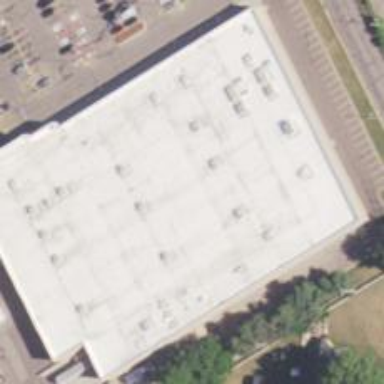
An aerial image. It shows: Retail building housing department store.